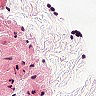
Metastatic tissue present: no